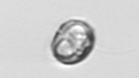
Label: Dinophyceae